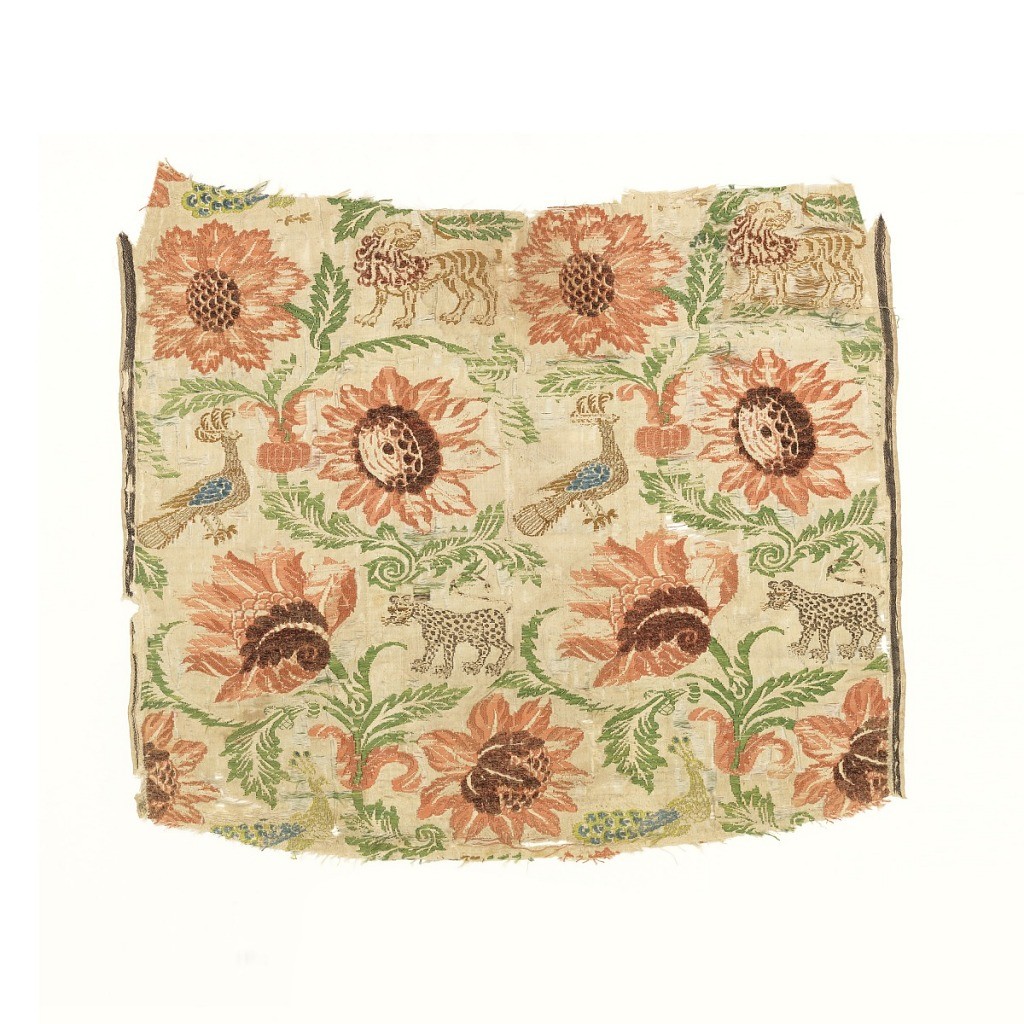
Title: Fragment
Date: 17th century
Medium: silk Technique: 7&1 satin with discontinuous supplementary wefts (brocaded)
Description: Very large flowers with small birds and animals. both selvages present. Some wefts are chenille.